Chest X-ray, AP view. Patient: 57 years old, sex M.
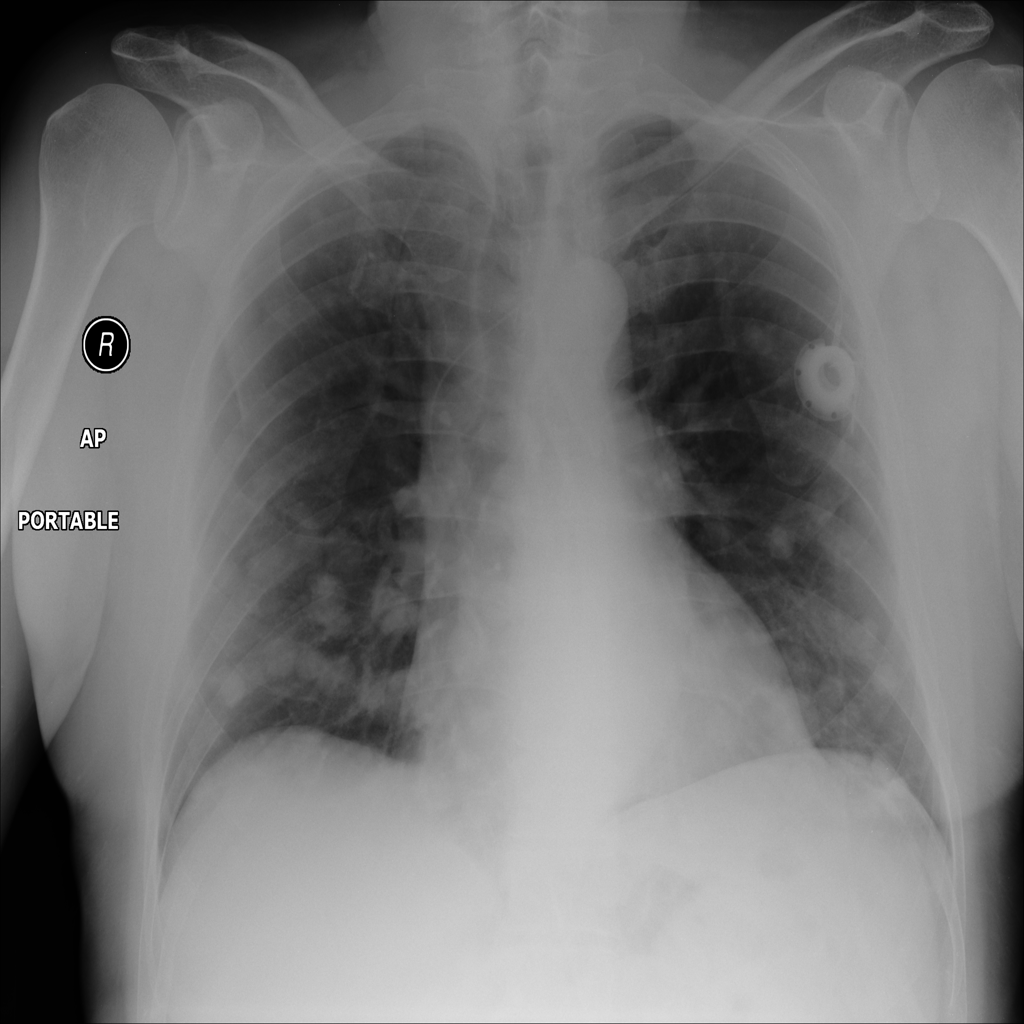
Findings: Nodule